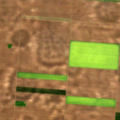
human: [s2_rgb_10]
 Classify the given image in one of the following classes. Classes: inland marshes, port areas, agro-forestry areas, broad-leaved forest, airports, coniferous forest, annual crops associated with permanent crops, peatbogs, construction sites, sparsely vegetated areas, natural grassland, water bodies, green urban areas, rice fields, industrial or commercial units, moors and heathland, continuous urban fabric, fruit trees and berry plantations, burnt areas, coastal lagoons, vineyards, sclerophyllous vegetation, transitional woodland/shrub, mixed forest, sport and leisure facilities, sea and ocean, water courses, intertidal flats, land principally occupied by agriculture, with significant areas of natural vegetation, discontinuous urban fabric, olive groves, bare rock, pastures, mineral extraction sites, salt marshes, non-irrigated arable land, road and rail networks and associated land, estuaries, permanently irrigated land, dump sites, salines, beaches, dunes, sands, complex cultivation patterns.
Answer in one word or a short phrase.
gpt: non-irrigated arable land